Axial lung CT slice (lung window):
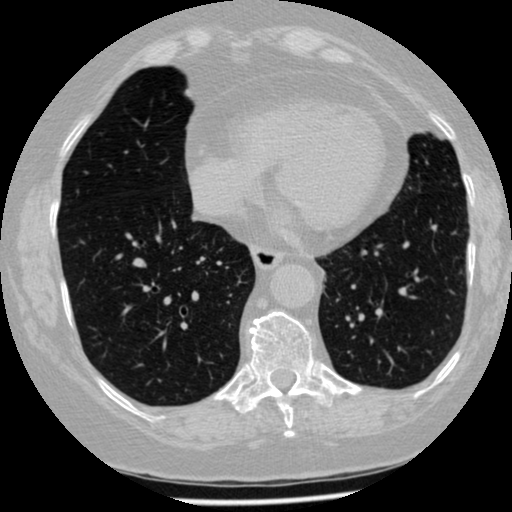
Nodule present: no